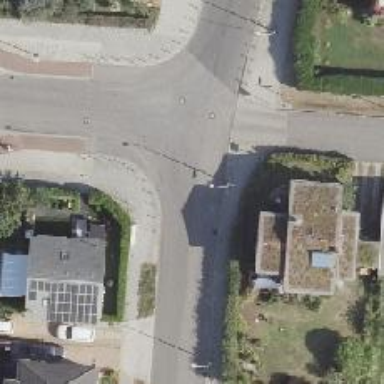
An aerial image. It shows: Unmarked crossing on footway.